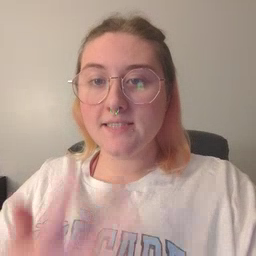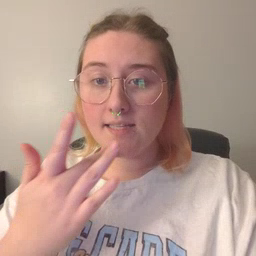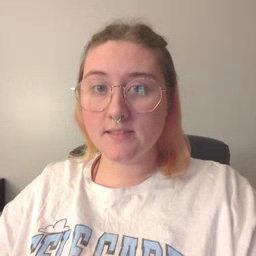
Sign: taste